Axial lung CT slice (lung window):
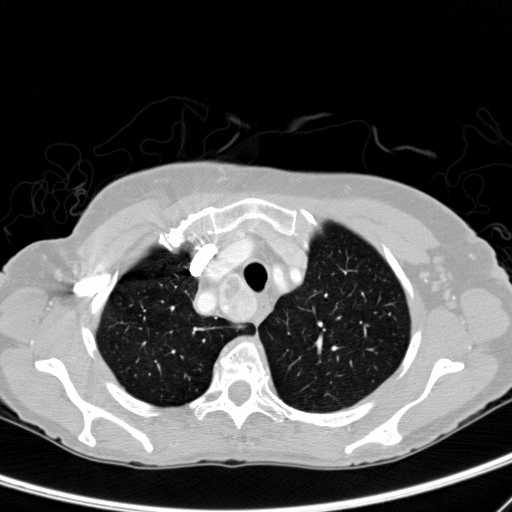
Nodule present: no